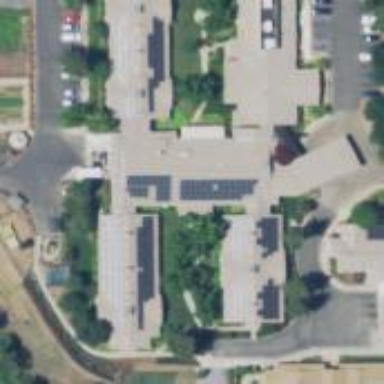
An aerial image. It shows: Hospital building.